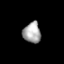
Tissue: lung
Cell type: Fibroblasts
Senescence score: 0.5682
Nuclear area (px): 356
Mean DAPI intensity: 167.739